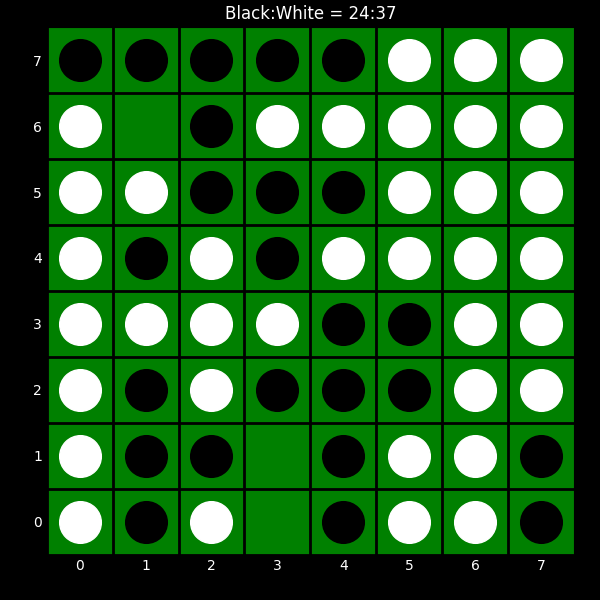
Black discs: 24
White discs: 37